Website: macys
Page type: payment
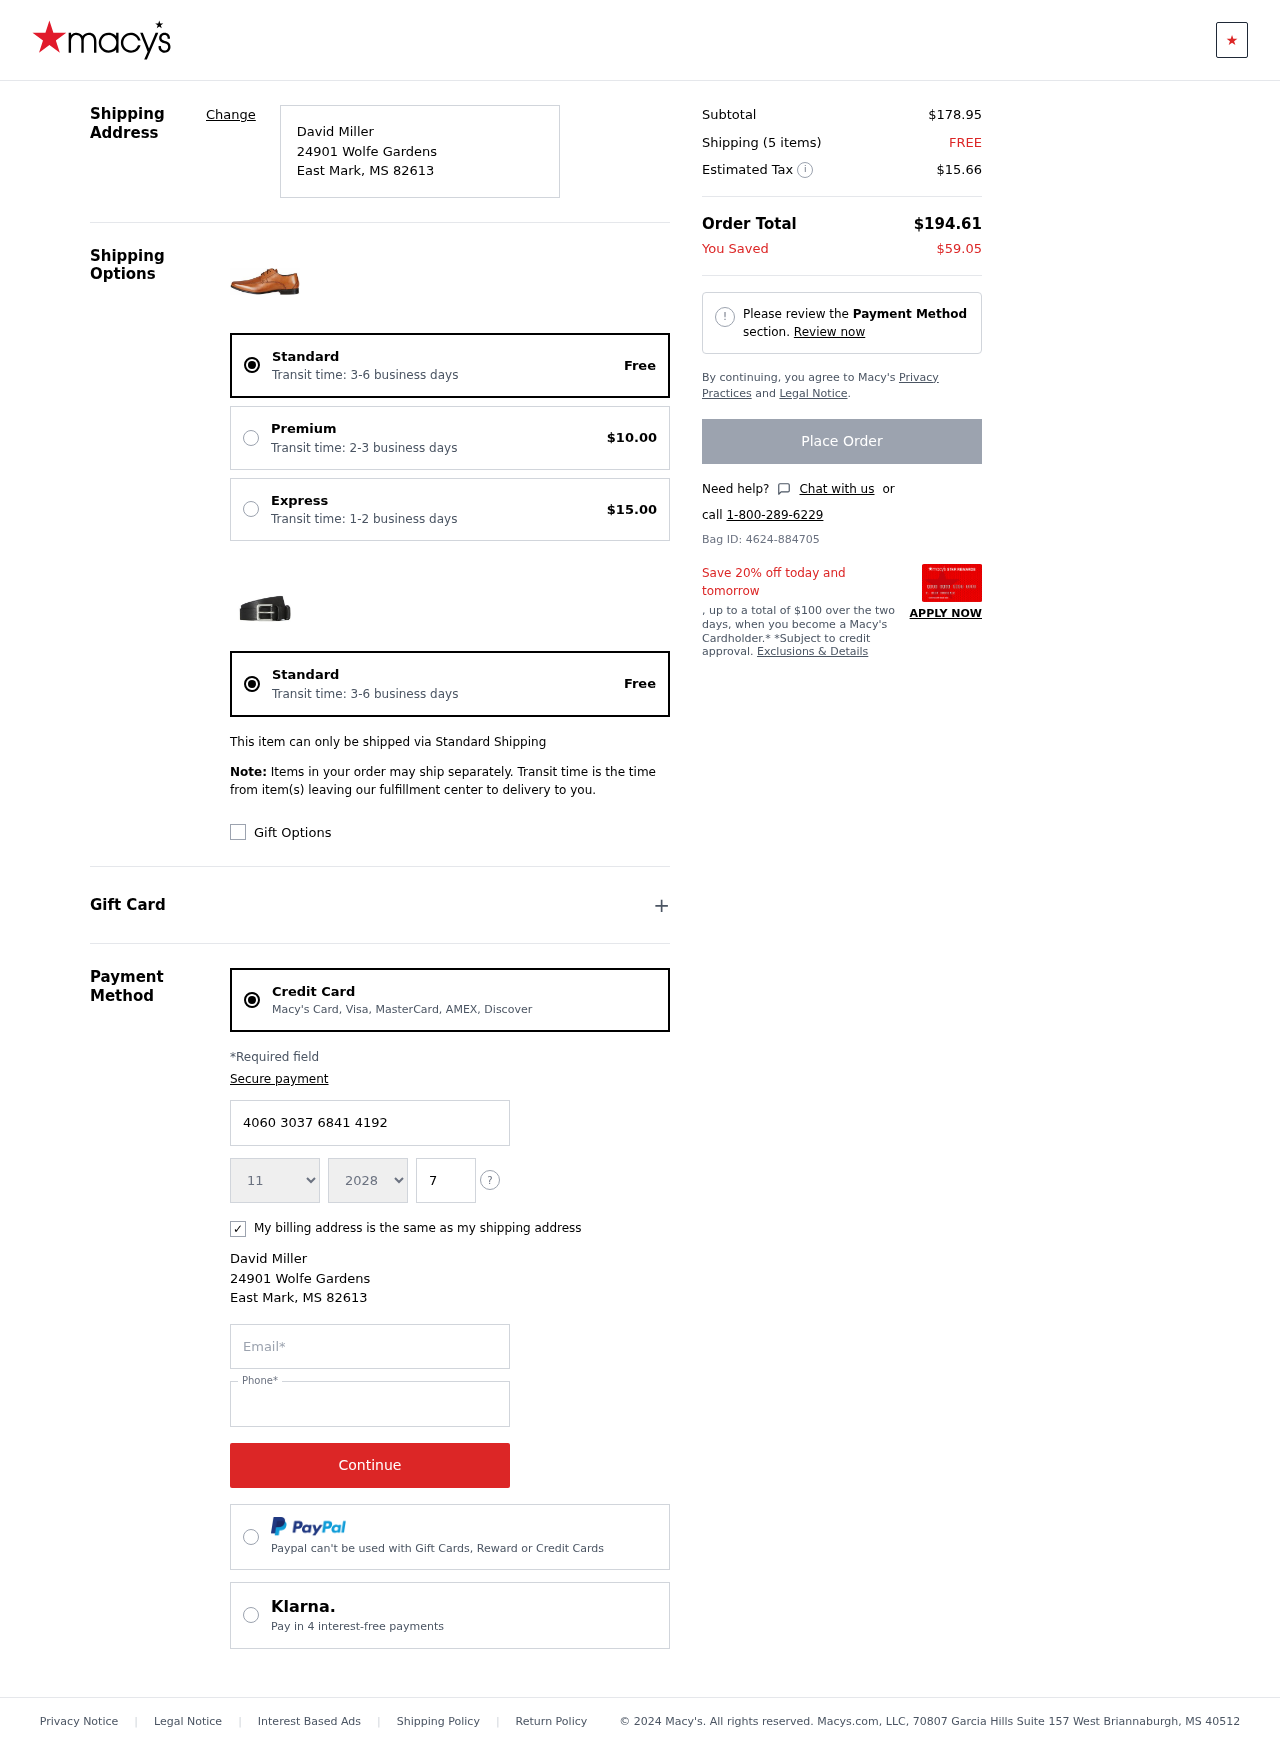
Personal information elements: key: PII_CARD_CVV
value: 718
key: PII_CARD_EXPIRY_MONTH
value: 11
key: PII_CARD_EXPIRY_YEAR
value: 28
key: PII_CARD_NUMBER
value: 4060 3037 6841 4192
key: PII_CITY
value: East Mark
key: PII_EMAIL
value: david.miller@gmail.com
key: PII_FULLNAME
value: David Miller
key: PII_PHONE
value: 3602159306
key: PII_POSTCODE
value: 82613
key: PII_STATE_ABBR
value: MS
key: PII_STREET
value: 24901 Wolfe Gardens
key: PII_FULLNAME2
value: David Miller
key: PII_CITY2
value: East Mark
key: PII_STATE_ABBR2
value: MS
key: PII_POSTCODE_FULL
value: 82613
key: PII_POSTCODE_NUMERIC
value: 82613
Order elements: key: ORDER_DELIVERY_DATE
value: Transit time: 3-6 business days
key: ORDER_SHIPPING_STANDARD
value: Free
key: ORDER_SHIPPING_PREMIUM
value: $10.00
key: ORDER_SHIPPING_EXPRESS
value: $15.00
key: ORDER_DELIVERY_DATE2
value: Transit time: 3-6 business days
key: ORDER_SHIPPING_STANDARD2
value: Free
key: ORDER_SUBTOTAL
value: $178.95
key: ORDER_NUM_ITEMS
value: Shipping (5 items)
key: ORDER_SHIPPING_COST
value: FREE
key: ORDER_TAX
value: $15.66
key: ORDER_TOTAL
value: $194.61
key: ORDER_SAVINGS
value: $59.05
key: ORDER_ID
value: Bag ID: 4624-884705